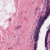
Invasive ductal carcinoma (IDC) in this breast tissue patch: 0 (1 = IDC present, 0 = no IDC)